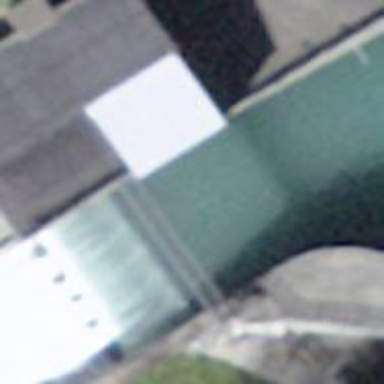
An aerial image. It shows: Hydro power generator.